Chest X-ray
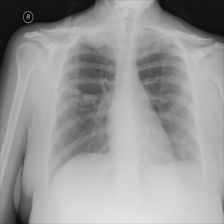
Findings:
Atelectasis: negative
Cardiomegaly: negative
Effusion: negative
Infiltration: negative
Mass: negative
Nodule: positive
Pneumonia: negative
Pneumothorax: negative
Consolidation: negative
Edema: negative
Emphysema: negative
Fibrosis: negative
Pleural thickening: negative
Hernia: negative